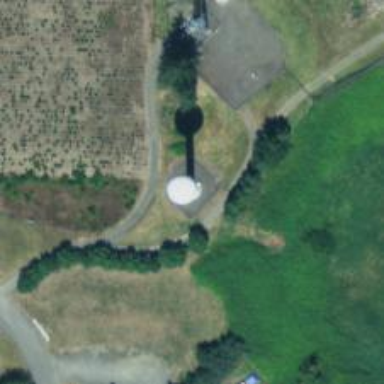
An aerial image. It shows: Water tower that is man-made.